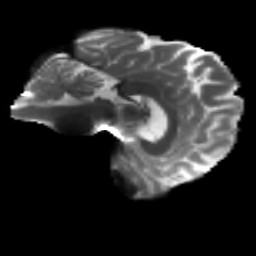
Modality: T2w
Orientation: sagittal
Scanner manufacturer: siemens
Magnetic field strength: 3 T
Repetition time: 4.16 s
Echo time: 0.0806 s